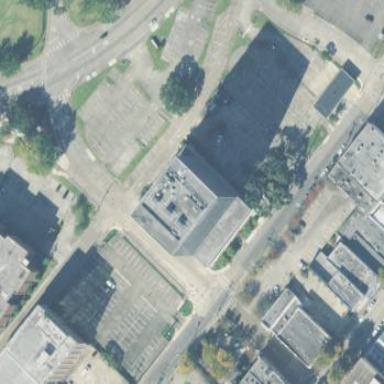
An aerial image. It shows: Commercial building.